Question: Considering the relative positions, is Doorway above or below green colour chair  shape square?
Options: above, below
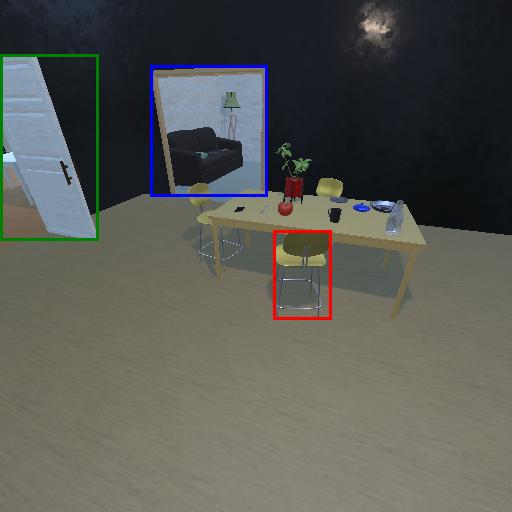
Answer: above